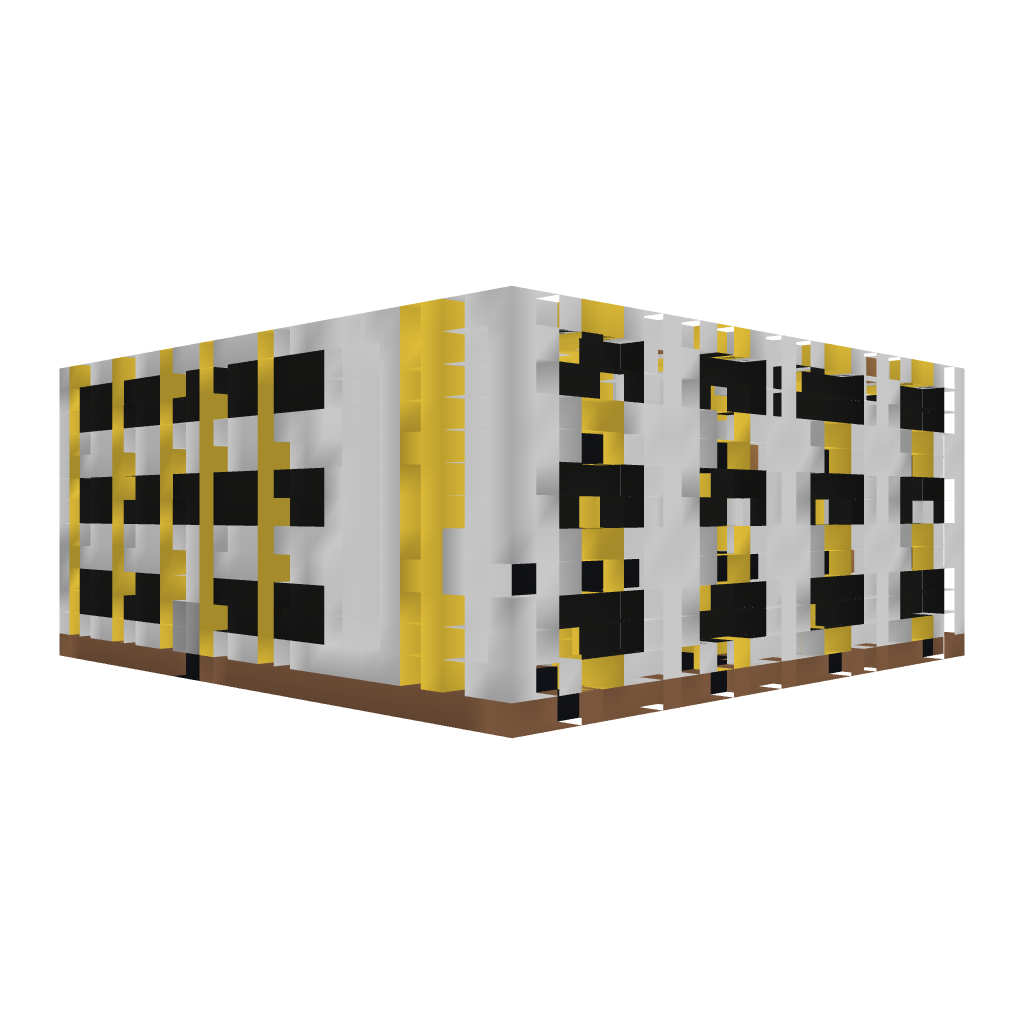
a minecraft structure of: Donator Room